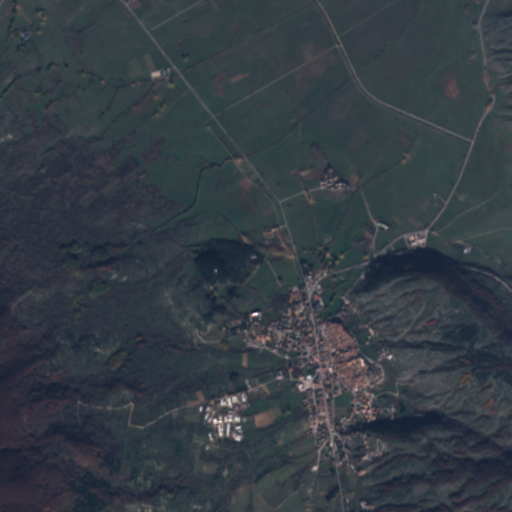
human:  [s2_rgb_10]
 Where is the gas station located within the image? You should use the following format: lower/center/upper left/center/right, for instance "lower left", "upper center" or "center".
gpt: The gas station is located in the lower center of the image.
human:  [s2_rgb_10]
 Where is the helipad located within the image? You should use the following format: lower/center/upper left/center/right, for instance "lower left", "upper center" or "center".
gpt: The helipad is located in the center of the image.
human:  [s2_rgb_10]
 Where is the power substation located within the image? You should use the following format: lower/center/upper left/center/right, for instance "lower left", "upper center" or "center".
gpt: The power substation is located in the upper left of the image.
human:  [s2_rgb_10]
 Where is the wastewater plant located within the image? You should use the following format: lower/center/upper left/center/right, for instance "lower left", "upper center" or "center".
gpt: The wastewater plant is located in the center right of the image.
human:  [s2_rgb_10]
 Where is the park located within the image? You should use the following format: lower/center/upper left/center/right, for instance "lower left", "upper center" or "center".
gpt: There is no park in the image.